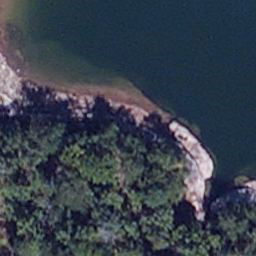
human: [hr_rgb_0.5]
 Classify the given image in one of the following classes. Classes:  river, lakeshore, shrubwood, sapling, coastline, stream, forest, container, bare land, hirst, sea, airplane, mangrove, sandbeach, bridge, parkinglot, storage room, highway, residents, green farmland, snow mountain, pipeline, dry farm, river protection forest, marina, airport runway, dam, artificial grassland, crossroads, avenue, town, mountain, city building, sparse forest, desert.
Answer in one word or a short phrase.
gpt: lakeshore